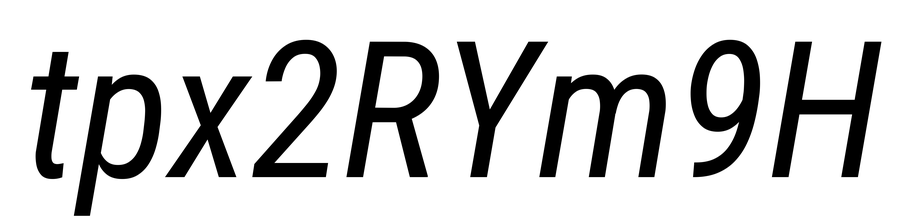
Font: Roboto-Italic_Condensed_Italic